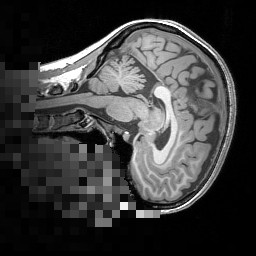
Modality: T1w
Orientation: sagittal
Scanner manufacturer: siemens
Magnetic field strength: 3 T
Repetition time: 1.5 s
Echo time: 0.00291 s